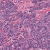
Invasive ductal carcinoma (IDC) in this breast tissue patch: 1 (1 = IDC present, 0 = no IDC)